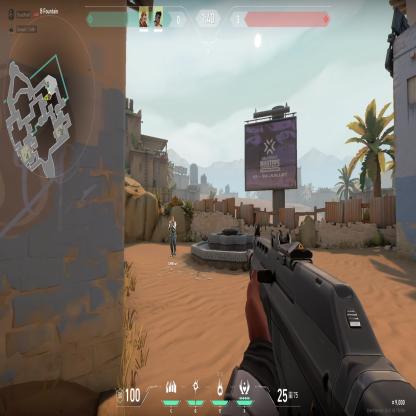
Label: teammate